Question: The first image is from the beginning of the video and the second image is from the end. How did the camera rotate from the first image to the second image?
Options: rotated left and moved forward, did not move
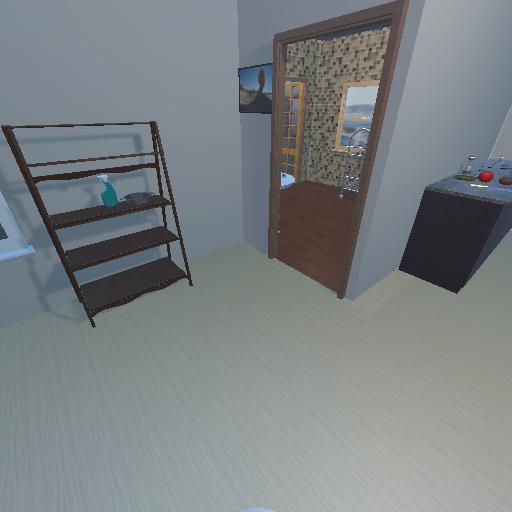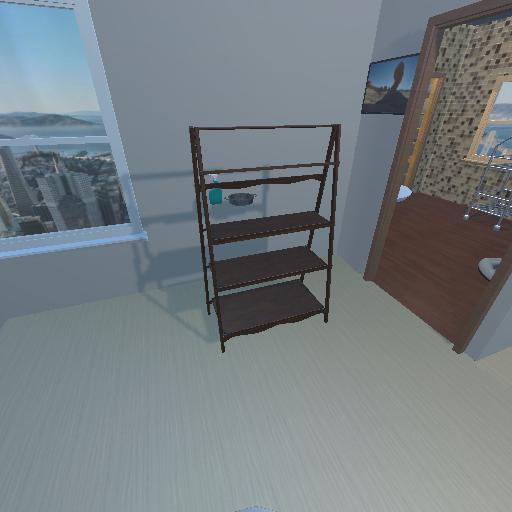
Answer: rotated left and moved forward